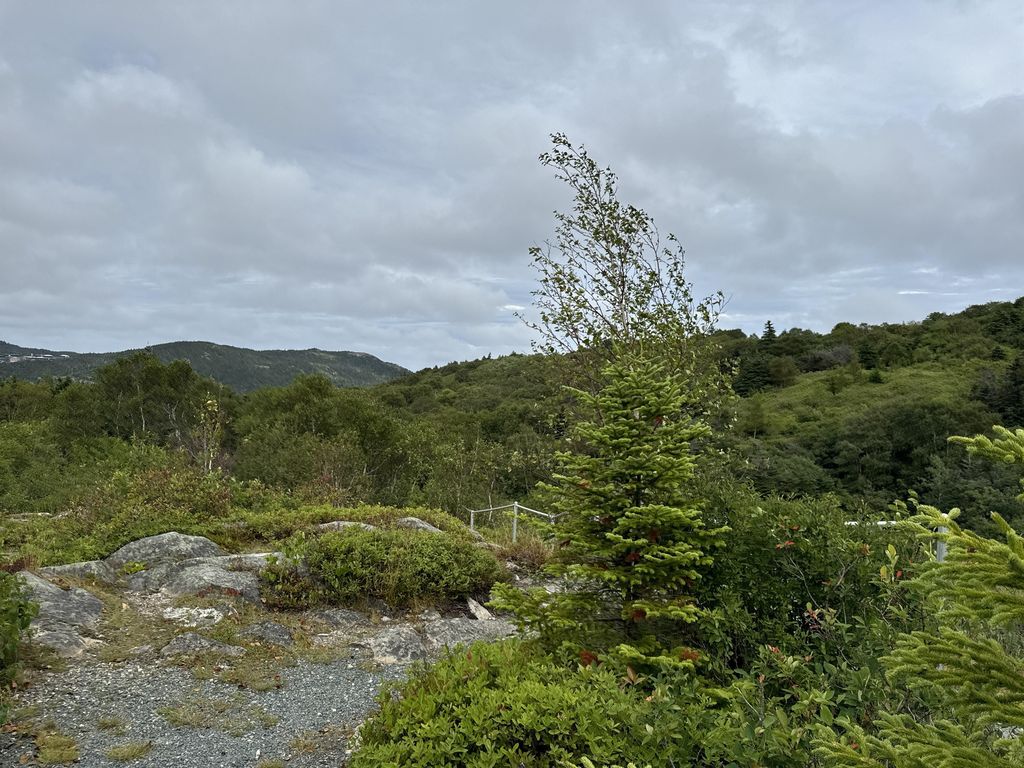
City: st_johns